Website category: game
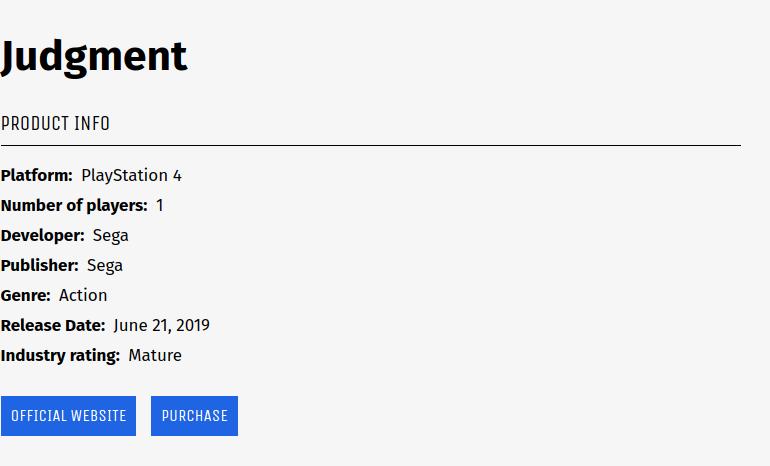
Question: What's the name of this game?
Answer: Judgment

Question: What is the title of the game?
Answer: Judgment

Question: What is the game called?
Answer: Judgment

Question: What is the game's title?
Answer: Judgment

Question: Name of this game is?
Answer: Judgment

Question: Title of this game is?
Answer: Judgment

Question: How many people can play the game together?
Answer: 1

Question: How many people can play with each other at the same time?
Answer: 1

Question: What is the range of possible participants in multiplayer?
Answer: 1

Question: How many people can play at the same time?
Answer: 1

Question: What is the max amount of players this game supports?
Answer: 1

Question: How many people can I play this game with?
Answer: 1

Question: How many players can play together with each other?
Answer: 1

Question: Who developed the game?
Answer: Sega

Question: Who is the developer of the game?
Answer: Sega

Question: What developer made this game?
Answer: Sega

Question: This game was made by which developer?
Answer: Sega

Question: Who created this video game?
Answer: Sega

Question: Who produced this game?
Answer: Sega

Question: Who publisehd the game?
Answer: Sega

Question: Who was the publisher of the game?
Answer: Sega

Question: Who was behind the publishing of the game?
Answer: Sega

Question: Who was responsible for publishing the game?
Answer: Sega

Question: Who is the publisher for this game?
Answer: Sega

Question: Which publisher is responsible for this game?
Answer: Sega

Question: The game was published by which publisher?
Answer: Sega

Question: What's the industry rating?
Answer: Mature

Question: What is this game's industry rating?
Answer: Mature

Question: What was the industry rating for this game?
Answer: Mature

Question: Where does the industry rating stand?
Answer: Mature

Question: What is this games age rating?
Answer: Mature

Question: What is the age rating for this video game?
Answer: Mature

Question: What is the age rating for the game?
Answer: Mature

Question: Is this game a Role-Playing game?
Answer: no

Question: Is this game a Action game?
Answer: yes

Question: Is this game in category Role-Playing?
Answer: no

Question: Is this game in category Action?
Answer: yes

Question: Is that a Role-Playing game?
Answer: no

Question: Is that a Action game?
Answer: yes

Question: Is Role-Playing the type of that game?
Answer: no

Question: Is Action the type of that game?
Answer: yes

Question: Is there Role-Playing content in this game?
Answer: no

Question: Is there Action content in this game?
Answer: yes

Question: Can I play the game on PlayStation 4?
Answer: yes

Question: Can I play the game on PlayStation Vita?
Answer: no

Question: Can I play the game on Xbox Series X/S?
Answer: no

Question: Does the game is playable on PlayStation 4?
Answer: yes

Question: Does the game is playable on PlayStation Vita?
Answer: no

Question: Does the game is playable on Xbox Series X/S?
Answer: no

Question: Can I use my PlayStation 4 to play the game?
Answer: yes

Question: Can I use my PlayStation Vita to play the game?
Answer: no

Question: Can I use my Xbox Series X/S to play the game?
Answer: no

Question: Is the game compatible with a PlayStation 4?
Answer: yes

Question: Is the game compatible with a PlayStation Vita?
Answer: no

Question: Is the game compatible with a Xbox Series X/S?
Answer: no